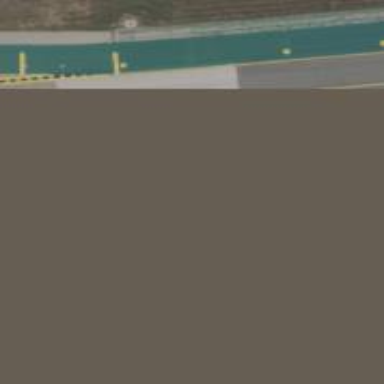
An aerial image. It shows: Image of taxiway at airport.